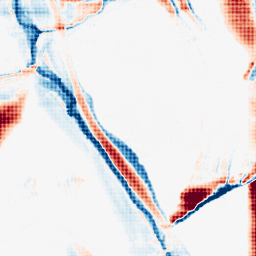
Category: morphological
Decomposition family: morphological_ellipse
Decomposition parameters: operation: average
width: 5
height: 50
Upsampling method: sinc_hamming
Upsampling parameters: scale: 4
kernel_size: 4
Upsampling scale: 4